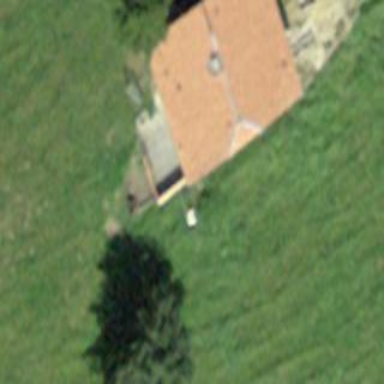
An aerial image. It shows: Cabin is depicted in the image.